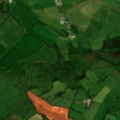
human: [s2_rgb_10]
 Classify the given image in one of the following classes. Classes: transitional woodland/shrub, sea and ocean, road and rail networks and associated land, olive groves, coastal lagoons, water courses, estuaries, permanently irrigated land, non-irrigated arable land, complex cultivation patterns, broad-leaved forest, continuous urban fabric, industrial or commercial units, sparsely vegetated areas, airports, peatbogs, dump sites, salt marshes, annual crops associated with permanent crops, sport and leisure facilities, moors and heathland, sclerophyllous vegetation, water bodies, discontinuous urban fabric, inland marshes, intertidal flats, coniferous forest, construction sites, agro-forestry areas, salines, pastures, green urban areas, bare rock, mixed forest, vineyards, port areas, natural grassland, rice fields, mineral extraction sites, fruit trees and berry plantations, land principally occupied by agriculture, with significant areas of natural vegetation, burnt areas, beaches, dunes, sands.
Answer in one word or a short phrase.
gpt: pastures, transitional woodland/shrub